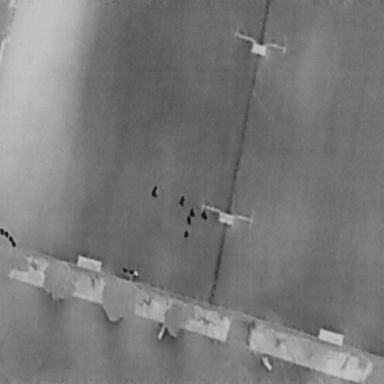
There are six People in the infrared image.